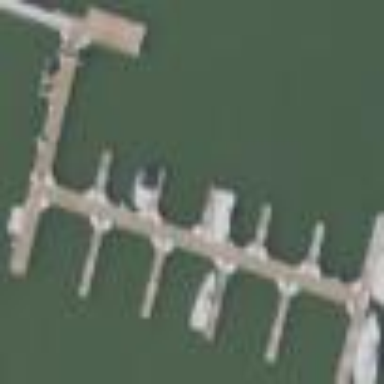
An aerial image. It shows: Pier with mooring facilities.